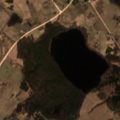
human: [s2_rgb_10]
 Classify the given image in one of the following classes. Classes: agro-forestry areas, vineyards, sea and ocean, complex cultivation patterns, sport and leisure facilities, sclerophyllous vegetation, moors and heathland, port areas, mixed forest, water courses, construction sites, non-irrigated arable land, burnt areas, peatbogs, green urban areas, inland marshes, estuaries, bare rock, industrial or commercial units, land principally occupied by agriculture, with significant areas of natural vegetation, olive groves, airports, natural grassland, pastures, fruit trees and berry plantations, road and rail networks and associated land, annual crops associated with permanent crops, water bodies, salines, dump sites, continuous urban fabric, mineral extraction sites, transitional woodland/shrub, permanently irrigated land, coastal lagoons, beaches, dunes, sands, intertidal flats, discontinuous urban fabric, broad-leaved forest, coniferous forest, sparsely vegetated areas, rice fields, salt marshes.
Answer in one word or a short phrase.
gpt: non-irrigated arable land, complex cultivation patterns, land principally occupied by agriculture, with significant areas of natural vegetation, broad-leaved forest, mixed forest, water bodies